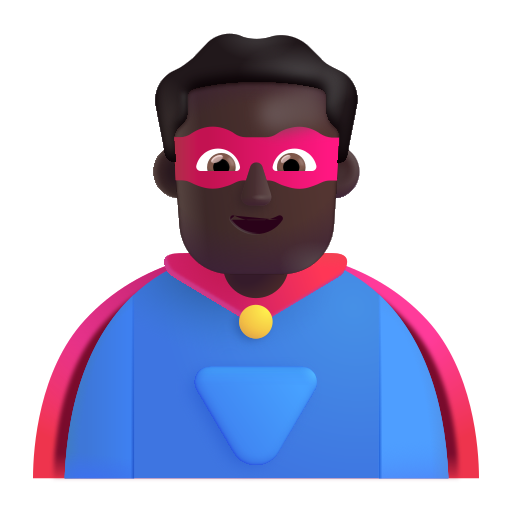
man superhero color dark